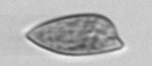
Label: Prorocentrum_dentatum